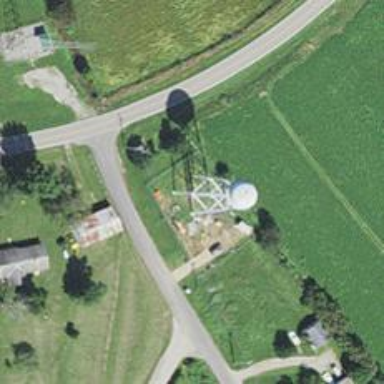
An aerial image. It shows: Water tower that is man-made.